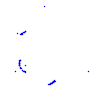
Particle: proton